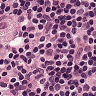
Metastatic tissue present: no